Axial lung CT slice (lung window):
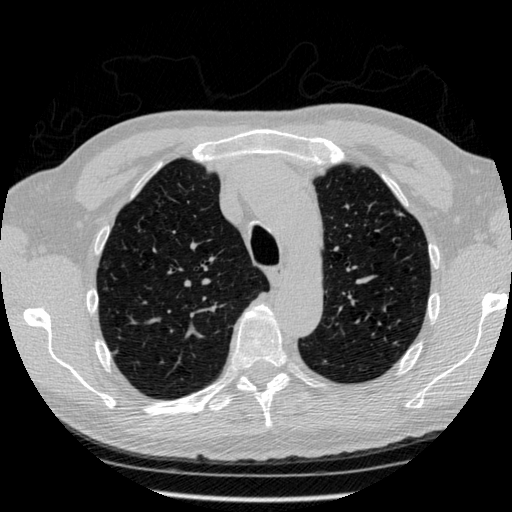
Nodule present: no